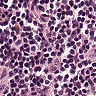
Metastatic tissue present: no